Field crop: tomato
Growth stage: 1
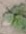
Species: solanum